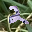
Label: 2